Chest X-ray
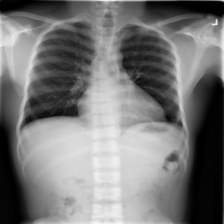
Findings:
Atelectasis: negative
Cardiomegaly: negative
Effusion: negative
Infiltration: positive
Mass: negative
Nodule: negative
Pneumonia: negative
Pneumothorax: negative
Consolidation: negative
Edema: negative
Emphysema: negative
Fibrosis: negative
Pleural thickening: negative
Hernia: negative